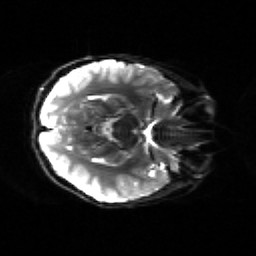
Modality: sbref
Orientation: axial
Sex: female
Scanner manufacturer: siemens
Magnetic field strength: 3 T
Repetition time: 5 s
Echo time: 0.071 s